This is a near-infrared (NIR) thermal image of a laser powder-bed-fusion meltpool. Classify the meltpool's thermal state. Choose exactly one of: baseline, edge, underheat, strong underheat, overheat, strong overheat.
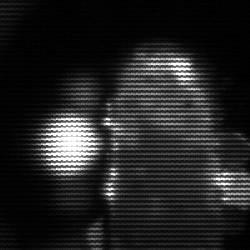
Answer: strong underheat